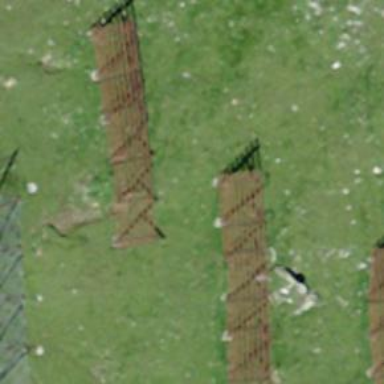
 designed to mitigate snow accumulations in specific area."